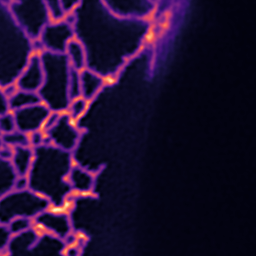
Label: Super-resolution ER image